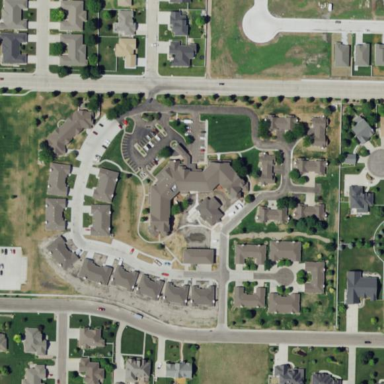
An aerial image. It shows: Building that serves as nursing home.